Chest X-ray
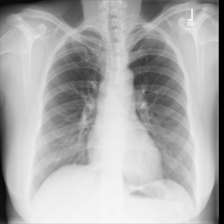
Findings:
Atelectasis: negative
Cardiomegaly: negative
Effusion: negative
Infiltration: negative
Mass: negative
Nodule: negative
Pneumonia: negative
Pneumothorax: negative
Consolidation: negative
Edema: negative
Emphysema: negative
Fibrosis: negative
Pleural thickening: negative
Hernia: negative